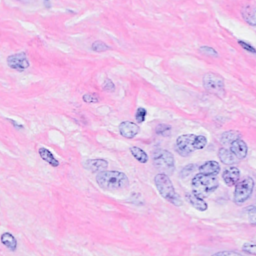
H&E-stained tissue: Breast